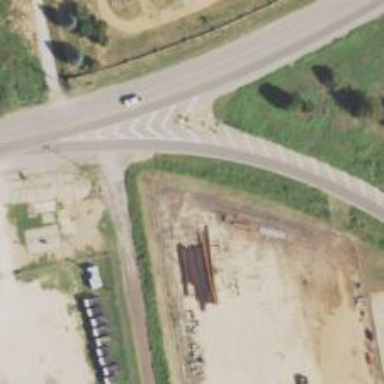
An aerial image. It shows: Primary link highway.